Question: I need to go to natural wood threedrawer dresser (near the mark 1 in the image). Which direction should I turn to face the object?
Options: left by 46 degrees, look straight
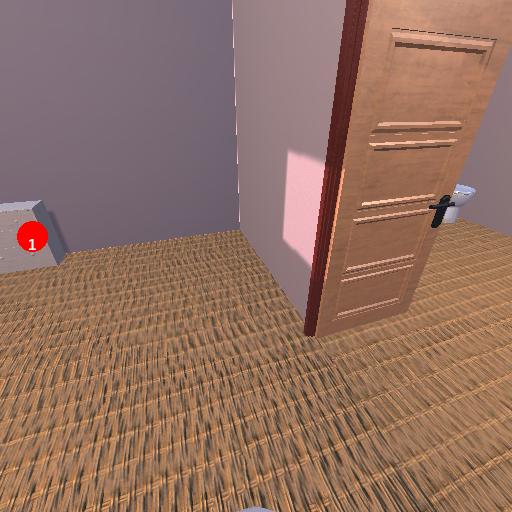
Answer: left by 46 degrees